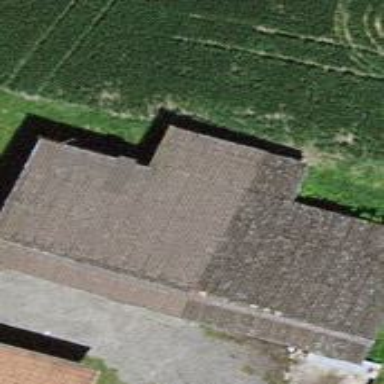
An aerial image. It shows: Shed.